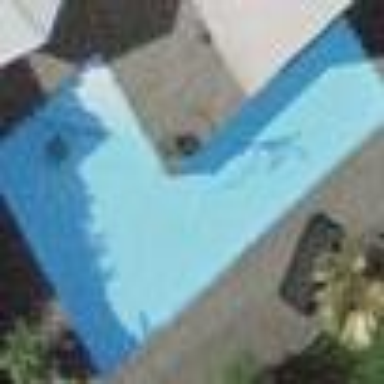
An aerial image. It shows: Swimming pool located in leisure land.